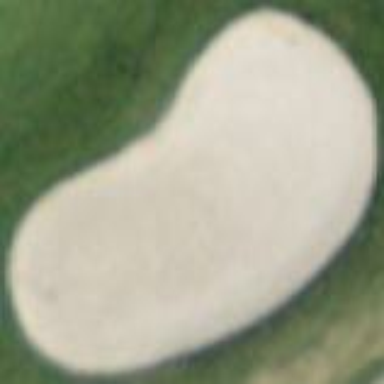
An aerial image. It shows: Sandy area is golf bunker.